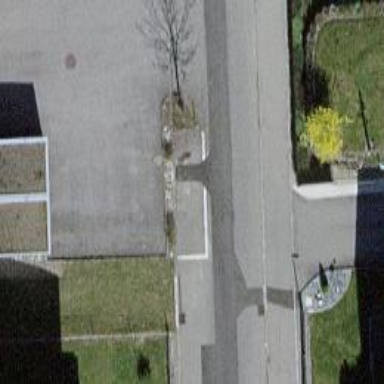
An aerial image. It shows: Smoothly paved residential road.